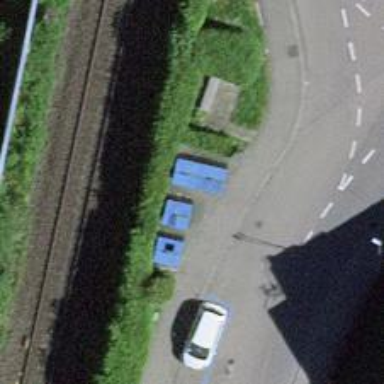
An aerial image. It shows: Recycling container in the area designated for recycling.